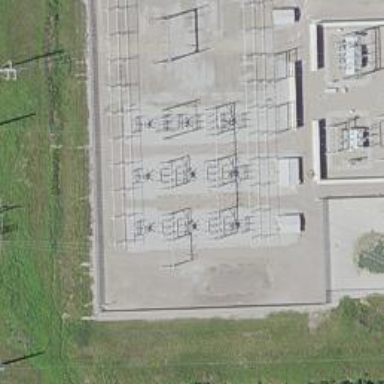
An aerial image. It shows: Switch used for power control.